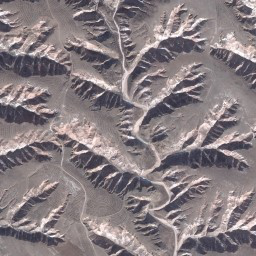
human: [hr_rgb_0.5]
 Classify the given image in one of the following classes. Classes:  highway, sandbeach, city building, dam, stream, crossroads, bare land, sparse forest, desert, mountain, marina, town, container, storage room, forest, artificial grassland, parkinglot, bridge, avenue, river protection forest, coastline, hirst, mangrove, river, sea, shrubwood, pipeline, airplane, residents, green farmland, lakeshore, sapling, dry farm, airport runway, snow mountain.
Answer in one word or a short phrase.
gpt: mountain